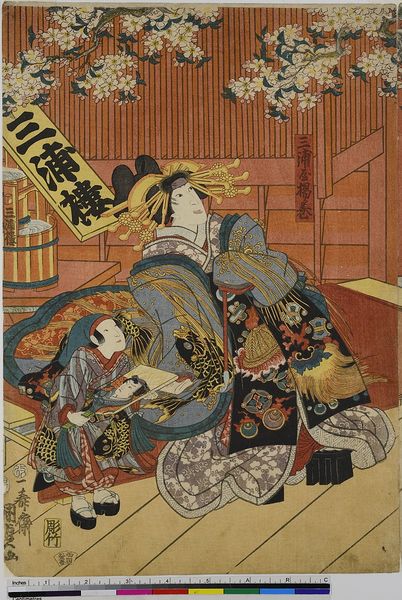
Titel: Theaterszene aus dem Stück Sukeroku &#x2013; Zeit der Kirschblüte im Freudenviertel
Künstler: Utagawa Toyokuni IV
Standort: Hamburg
Institution: Museum für Kunst und Gewerbe Hamburg
Schlagwörter: baum, gelb, menschen, braun, raum, blüten, rot, sonnenschirm, bild, blicken, innenraum, strauch, boden, theater, holzschnitt, japan, schrift, mauer, zweig, druckgraphik, druckgrafik, tempel, zeit, schauspieler, farbholzschnitt, schauspielerin, edo, reproduktionen, druckerzeugnisse, kirchblüte, bäume, sträucher, blüte, theateraufführung, kirschblüte